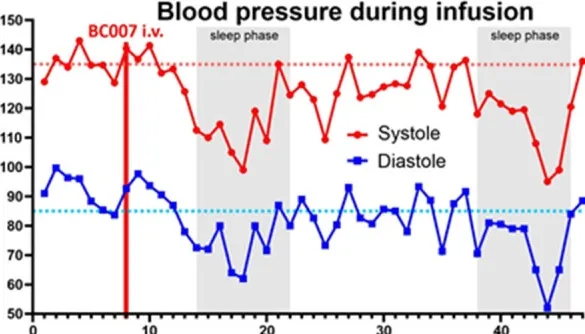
After treatment with BC 007 : a reduction of the diastolic blood pressure was observed after the elimination of functional active G-protein-coupled receptor autoantibodies [GPCR-AAb; w-week; dotted line: individual target level of systolic (red) and diastolic (blue) blood pressure.
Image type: pathology (immunostaining)